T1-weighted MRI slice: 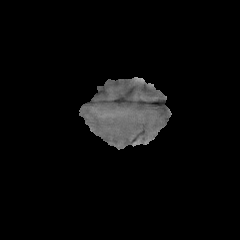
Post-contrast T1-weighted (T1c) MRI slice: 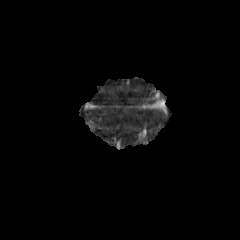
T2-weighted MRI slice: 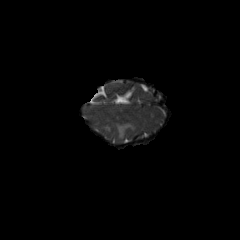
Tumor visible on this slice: yes